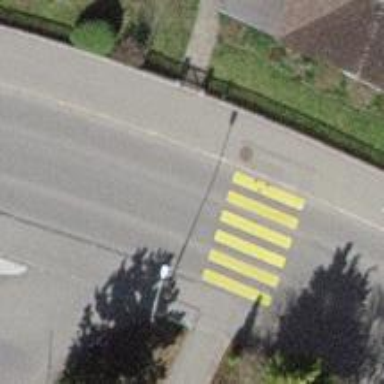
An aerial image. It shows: Zebra crossing on the road.